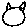
Label: cat